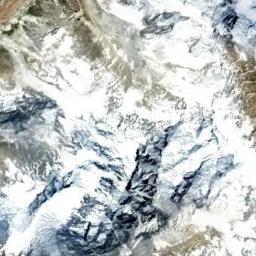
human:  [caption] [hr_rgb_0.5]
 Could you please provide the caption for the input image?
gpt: A lot of snow is on the snowberg .

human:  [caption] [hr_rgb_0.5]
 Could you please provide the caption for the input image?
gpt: The snow berg is consist of bare land and white snow .

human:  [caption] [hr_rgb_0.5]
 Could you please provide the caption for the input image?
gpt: A snow-covered mountain covered in large areas .

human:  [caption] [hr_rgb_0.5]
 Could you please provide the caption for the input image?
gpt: The snowberg is covered with snow and ice .

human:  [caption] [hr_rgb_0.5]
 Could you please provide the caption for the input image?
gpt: There are much snow and some bare land on the snowberg .